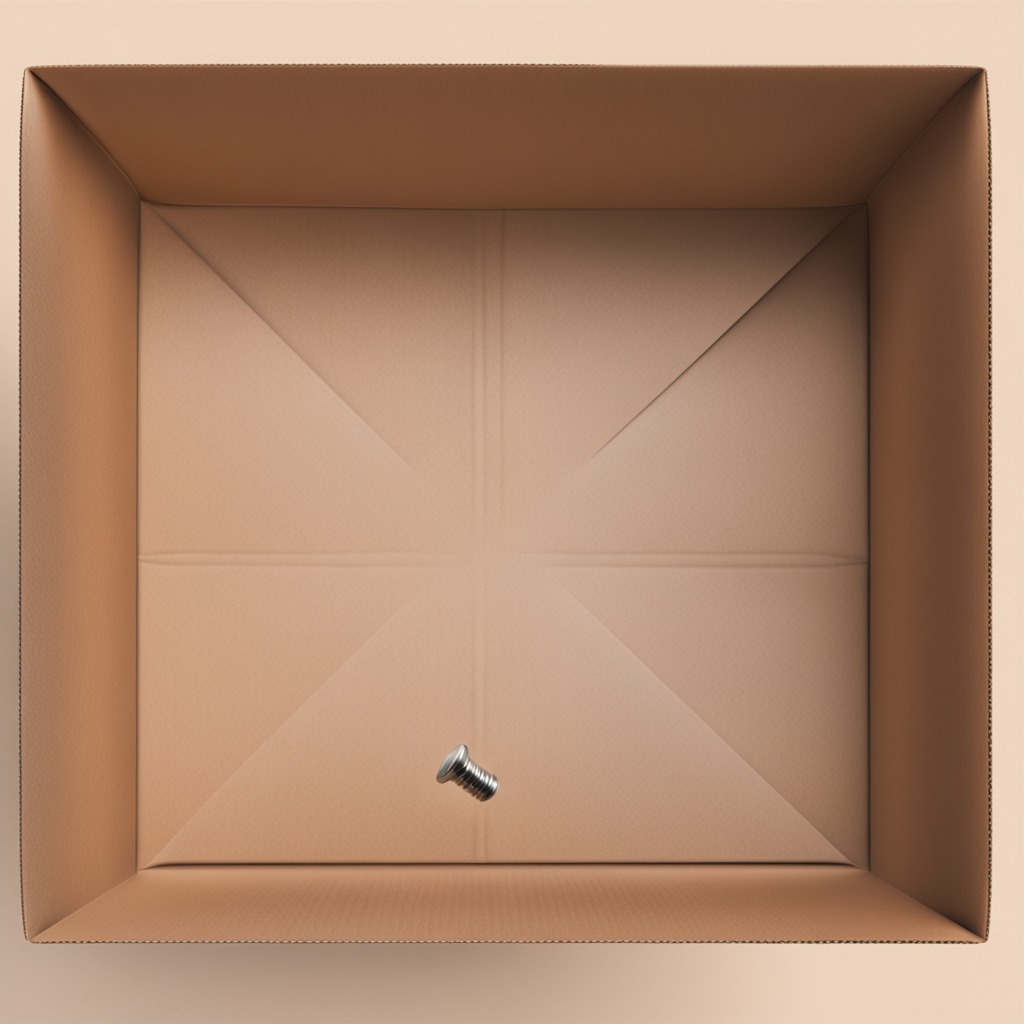
A metal screw lies on a clean dry cardboard box surface in an outdoor workshop during daytime bright natural light soft shadows slightly creased but